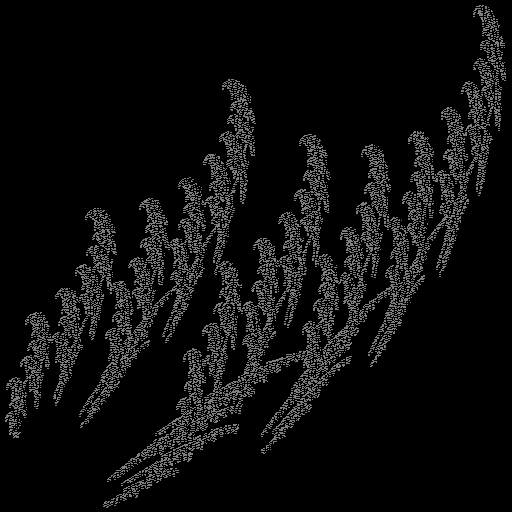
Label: spiderbrake